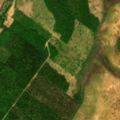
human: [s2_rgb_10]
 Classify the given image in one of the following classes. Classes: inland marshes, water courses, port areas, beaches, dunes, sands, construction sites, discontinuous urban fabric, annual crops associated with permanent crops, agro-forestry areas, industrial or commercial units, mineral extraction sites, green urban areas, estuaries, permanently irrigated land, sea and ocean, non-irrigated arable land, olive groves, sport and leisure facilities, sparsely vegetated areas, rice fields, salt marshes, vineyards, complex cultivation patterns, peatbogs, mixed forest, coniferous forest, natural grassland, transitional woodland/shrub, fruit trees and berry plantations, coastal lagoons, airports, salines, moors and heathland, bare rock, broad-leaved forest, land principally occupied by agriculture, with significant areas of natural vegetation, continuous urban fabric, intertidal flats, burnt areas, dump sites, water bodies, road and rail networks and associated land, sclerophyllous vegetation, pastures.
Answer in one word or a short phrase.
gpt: mixed forest, transitional woodland/shrub, peatbogs